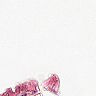
Metastatic tissue present: no